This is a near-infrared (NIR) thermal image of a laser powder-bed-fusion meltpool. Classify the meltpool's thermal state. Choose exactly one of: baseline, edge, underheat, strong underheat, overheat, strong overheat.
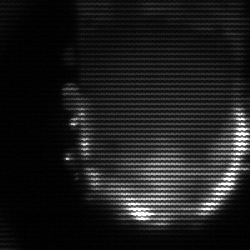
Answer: baseline